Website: lowes
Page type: payment
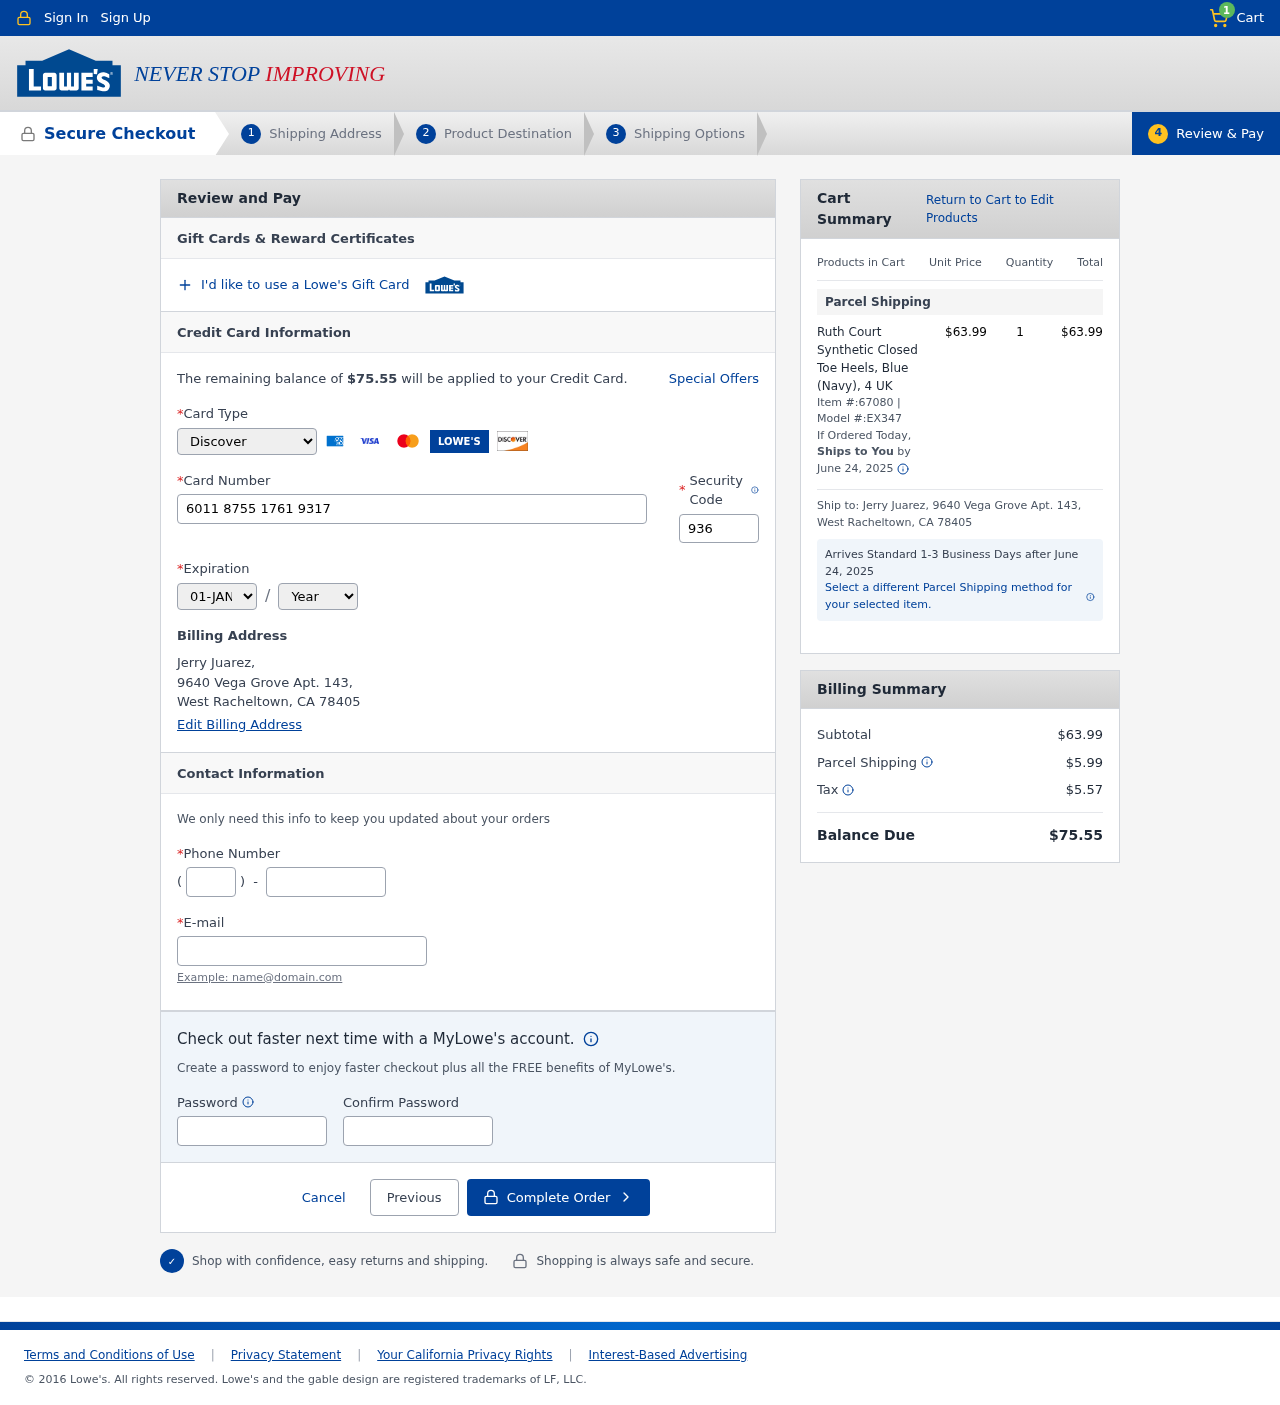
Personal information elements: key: PII_CARD_CVV
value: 936
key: PII_CARD_EXPIRY_MONTH
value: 01
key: PII_CARD_EXPIRY_YEAR
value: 26
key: PII_CARD_NUMBER
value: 6011 8755 1761 9317
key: PII_CARD_TYPE
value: Discover
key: PII_CITY_STATE_ZIP
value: West Racheltown, CA 78405
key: PII_EMAIL
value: jerry.juarez@hotmail.com
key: PII_FULLNAME
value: Jerry Juarez,
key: PII_PHONE
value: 4986685216
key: PII_PHONE_AREA
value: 498
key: PII_STREET
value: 9640 Vega Grove Apt. 143,
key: PII_FULLNAME2
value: Jerry Juarez
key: PII_STREET2
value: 9640 Vega Grove Apt. 143
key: PII_CITY_STATE_ZIP2
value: West Racheltown, CA 78405
Product elements: key: PRODUCT1_NAME
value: Ruth Court Synthetic Closed Toe Heels, Blue (Navy), 4 UK
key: PRODUCT1_PRICE
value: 63.99
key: PRODUCT1_QUANTITY
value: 1
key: PRODUCT1_ITEM
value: Item #:67080
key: PRODUCT1_MODEL
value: Model #:EX347
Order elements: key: ORDER_NUM_ITEMS
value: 1
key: ORDER_TOTAL
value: $75.55
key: ORDER_SHIPPING_DATE
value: June 24, 2025
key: ORDER_SUBTOTAL
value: $63.99
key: ORDER_SHIPPING_DATE2
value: June 24, 2025
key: ORDER_SHIPPING_COST
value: $5.99
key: ORDER_TAX
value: $5.57